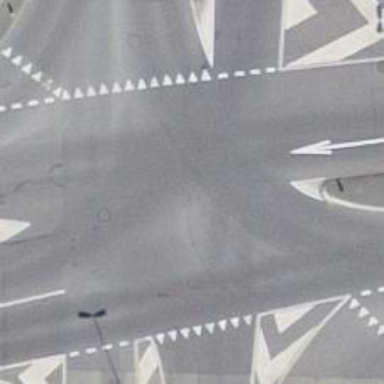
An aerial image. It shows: Road with traffic signals.